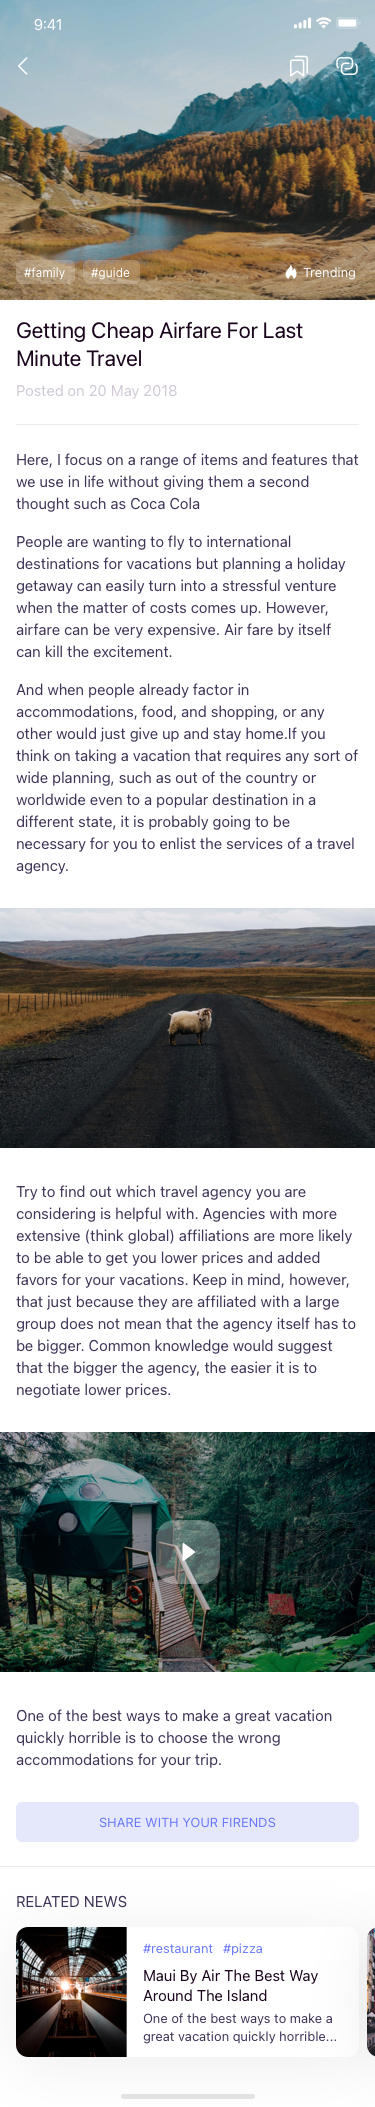
Text in this UI design:
#family
#guide
Trending
Getting Cheap Airfare For Last Minute Travel
Posted on 20 May 2018
Here, I focus on a range of items and features that we use in life without giving them a second thought such as Coca Cola
People are wanting to fly to international destinations for vacations but planning a holiday getaway can easily turn into a stressful venture when the matter of costs comes up. However, airfare can be very expensive. Air fare by itself can kill the excitement.
And when people already factor in accommodations, food, and shopping, or any other would just give up and stay home.If you think on taking a vacation that requires any sort of wide planning, such as out of the country or worldwide even to a popular destination in a different state, it is probably going to be necessary for you to enlist the services of a travel agency.
Try to find out which travel agency you are considering is helpful with. Agencies with more extensive (think global) affiliations are more likely to be able to get you lower prices and added favors for your vacations. Keep in mind, however, that just because they are affiliated with a large group does not mean that the agency itself has to be bigger. Common knowledge would suggest that the bigger the agency, the easier it is to negotiate lower prices.
One of the best ways to make a great vacation quickly horrible is to choose the wrong accommodations for your trip.
Maui By Air The Best Way Around The Island
One of the best ways to make a great vacation quickly horrible...
#restaurant
#pizza
Related news